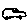
Label: car